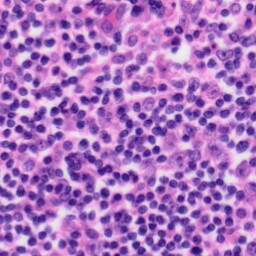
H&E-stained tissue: Tonsil